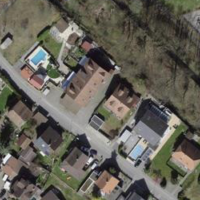
EUNIS habitat code: 54
Species observed at this site:
Acer pseudoplatanus